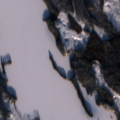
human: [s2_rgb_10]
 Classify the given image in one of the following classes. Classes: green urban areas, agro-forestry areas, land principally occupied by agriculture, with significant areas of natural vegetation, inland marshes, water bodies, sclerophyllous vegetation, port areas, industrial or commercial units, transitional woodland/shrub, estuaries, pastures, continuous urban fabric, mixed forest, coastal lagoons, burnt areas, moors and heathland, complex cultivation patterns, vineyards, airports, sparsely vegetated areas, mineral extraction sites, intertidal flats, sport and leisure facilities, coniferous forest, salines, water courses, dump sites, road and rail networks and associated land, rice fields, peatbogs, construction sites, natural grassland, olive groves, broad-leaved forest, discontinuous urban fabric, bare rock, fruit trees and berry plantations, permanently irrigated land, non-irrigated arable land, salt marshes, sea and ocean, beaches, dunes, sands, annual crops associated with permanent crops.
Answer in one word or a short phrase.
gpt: mixed forest, transitional woodland/shrub, water bodies